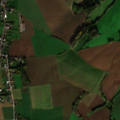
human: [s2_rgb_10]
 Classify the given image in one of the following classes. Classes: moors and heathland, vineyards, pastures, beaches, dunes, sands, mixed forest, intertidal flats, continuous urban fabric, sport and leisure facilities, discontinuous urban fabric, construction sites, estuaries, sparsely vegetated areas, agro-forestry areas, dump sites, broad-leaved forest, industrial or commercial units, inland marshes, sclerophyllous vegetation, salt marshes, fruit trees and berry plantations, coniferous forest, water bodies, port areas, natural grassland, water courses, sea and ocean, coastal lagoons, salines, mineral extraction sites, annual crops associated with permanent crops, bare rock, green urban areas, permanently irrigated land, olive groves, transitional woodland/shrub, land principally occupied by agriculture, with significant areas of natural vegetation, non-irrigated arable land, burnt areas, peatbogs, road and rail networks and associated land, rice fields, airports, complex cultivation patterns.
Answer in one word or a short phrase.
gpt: discontinuous urban fabric, non-irrigated arable land, pastures, complex cultivation patterns, land principally occupied by agriculture, with significant areas of natural vegetation